Question: I have an image with different frame to be displayed, like the following:

As you can see that image has three frames, the full heart, half heart and empty space.
Now i need to only one frame of the three. I'm just wondering if there is a method to do that using a single gif in android sdk.
For example in several language there is a method like:
'''
canvas.drawImage(xpos,ypos,xwidth,xheight,gifx,gify,gifwidth,gifheight)
'''
where gifx,gify,gifwidth,gifheight are the coordinates and size of the selected frame.
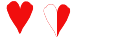
Answer: Ok i answer myself, i just found a solution.
In order to draw a multiframe image the following method can be used:
'''
public void drawBitmap (Bitmap bitmap, Rect src, RectF dst, Paint paint)
'''
Where:
- - - -
Another way () could be using first of all a new instance of the object must be created using BitmapRegionDecoder.newInstance(...)
and then the selected region of bitmap to be shown could be obtained with the method:
'''
public Bitmap decodeRegion (Rect rect, BitmapFactory.Options options)
'''
Where rect is the selected region to be shown. For more info on BitmapRegionDecoder:
<URL>